Question: i am working on sql server 2008..i created index for my Transaction_tbl like this:
'''
CREATE INDEX INloc ON transaction_tbl
(
Locid ASC
)
CREATE INDEX INDtim ON transaction_tbl
(
DTime ASC
)
CREATE INDEX INStatus ON transaction_tbl
(
Status ASC
)
CREATE INDEX INDelda ON transaction_tbl
(
DelDate ASC
)
'''
then i checked my execution plan of sql query:but showing index is missing
my query like this:
'''
SELECT [transactID]
,[TBarcode]
,[cmpid]
,[Locid]
,[PSID]
,[PCID]
,[PCdID]
,[PlateNo]
,[vtid]
,[Compl]
,[self]
,[LstTic]
,[Gticket]
,[Cticket]
,[Ecode]
,[dtime]
,[LICID]
,[PAICID]
,[Plot]
,[mkid]
,[mdlid]
,[Colid]
,[Comments]
,[Kticket]
,[PAmount]
,[Payid]
,[Paid]
,[Paydate]
,[POICID]
,[DelDate]
,[DelEcode]
,[PAICdate]
,[KeyRoomDate]
,[Status]
FROM [dbo].[Transaction_tbl] where locid='9'
'''
i want to know after adding index why execution plan is showing index is missing if i give my where condition like this:
'''
where locid= 9 and status=5 and DelDate='2014-04-05 10:10:00' and dtime='2014-04-05 10:10:00'
'''
then not showing index is missing..how come this? if any one know please help me to clarify this..
my index missing details is like this:
'''
/*
Missing Index Details from SQLQuery14.sql - WIN7-PC.Vallett (sa (67))
The Query Processor estimates that implementing the following index could improve the query cost by 71.5363%.
*/
/*
USE [Vallett]
GO
CREATE NONCLUSTERED INDEX [<Name of Missing Index, sysname,>]
ON [dbo].[Transaction_tbl] ([Locid])
INCLUDE ([transactID],[TBarcode],[cmpid],[PSID],[PCID],[PCdID],[PlateNo],[vtid],[Compl],[self],[LstTic],[Gticket],[Cticket],[Ecode],[dtime],[LICID],[PAICID],[Plot],[mkid],[mdlid],[Colid],[Comments],[Kticket],[PAmount],[Payid],[Paid],[Paydate],[POICID],[DelDate],[DelEcode],[PAICdate],[KeyRoomDate],[Status])
GO
*/
'''
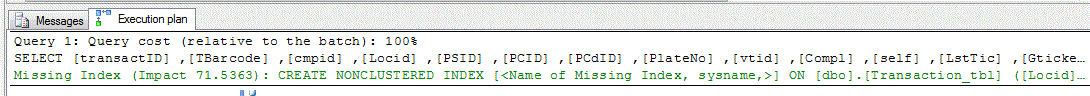
Answer: The index that SQL Server is suggesting is not the same as you already have - the one you have is on 'LocID' alone - while the one SQL Server suggests also a whole bunch of extra columns so it would become a , e.g. your 'SELECT' statement could be satisfied from just the index.
With your existing index, the 'SELECT' might use the 'INloc' index to find a row - to be able to return all those columns you're selecting, it will need to do rather expensive into the actual table data (most likely into the clustered index).
If you added the index suggested by SQL Server, since that index itself would contain all those columns needed, then no key lookups into the data pages would be necessary and thus the operation would be much faster.
So maybe you could check if you need all those columns in your 'SELECT' and if not - trim the list of columns.
However: adding this many columns to your 'INCLUDE' list is usually not a good idea. I think the index suggestion here is not useful and I'd ignore that.
also, if your 'SELECT' always contains these four criteria
'''
WHERE locid = 9 AND status = 5 AND DelDate='2014-04-05 10:10:00' AND dtime='2014-04-05 10:10:00'
'''
then maybe you could try to have a single index that contains all four columns:
'''
CREATE INDEX LocStatusDates
ON transaction_tbl(Locid, Status, DelDate, dtime)
'''